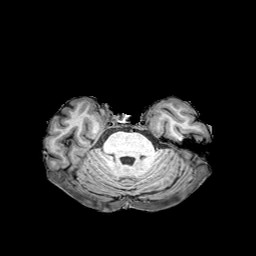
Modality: T1w
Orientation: coronal
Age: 67
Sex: female
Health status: healthy